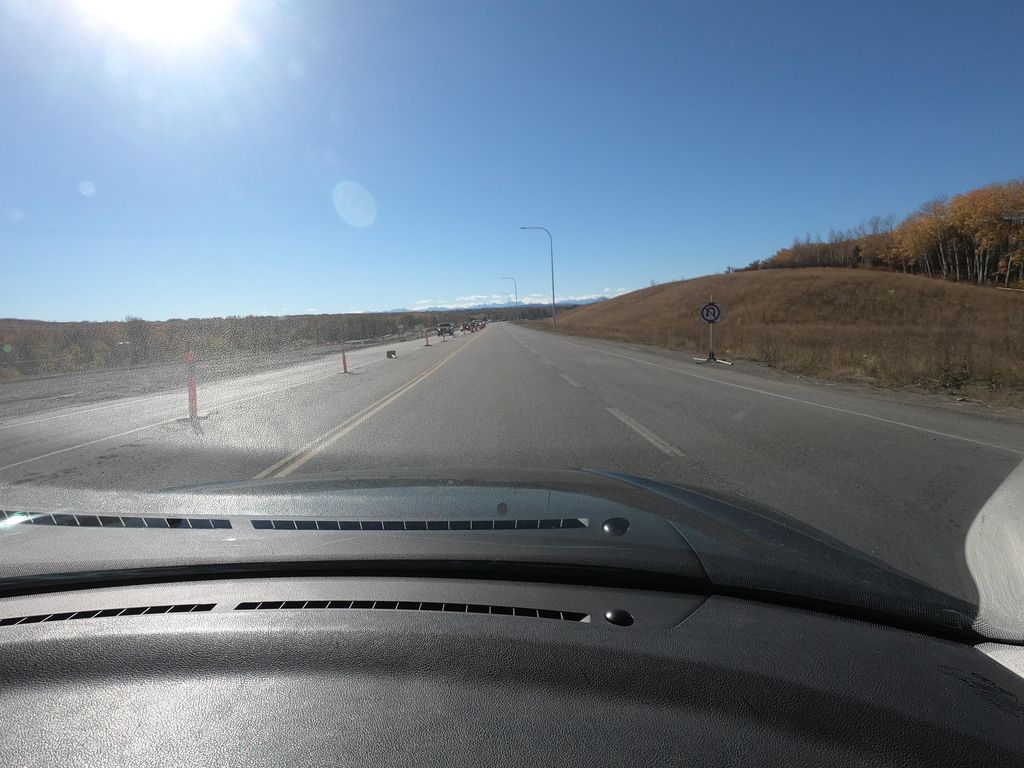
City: calgary